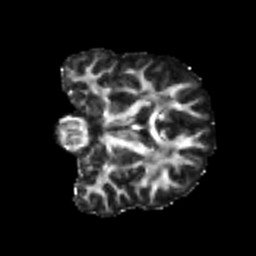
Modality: FA
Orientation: coronal
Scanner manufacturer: siemens
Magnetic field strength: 3 T
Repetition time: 4 s
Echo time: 0.0594 s